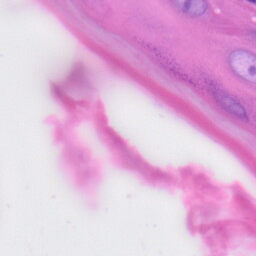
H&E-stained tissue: Skin